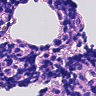
Metastatic tissue present: no